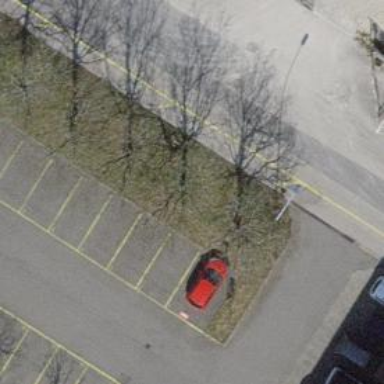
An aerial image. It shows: Car-sharing service available at this location.